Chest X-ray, PA view. Patient: 72 years old, sex M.
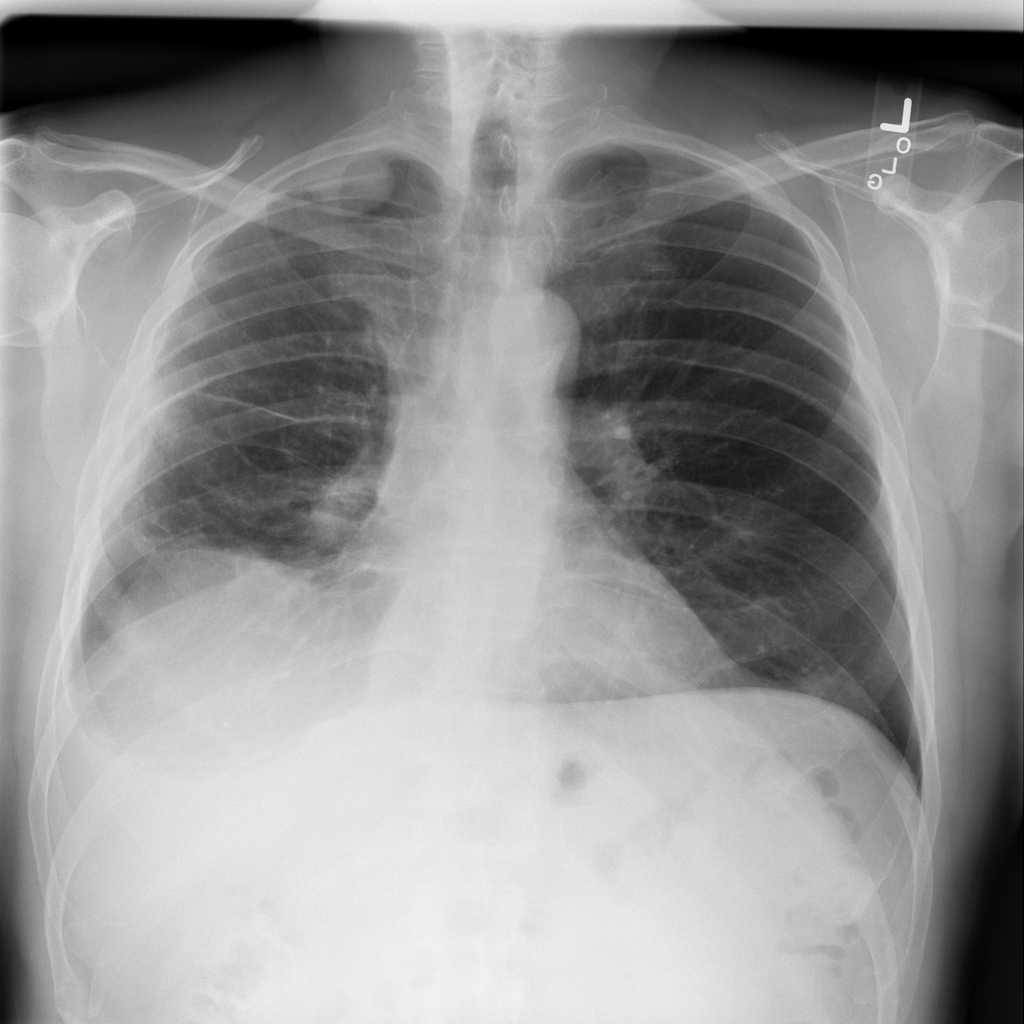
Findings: Mass, Pleural_Thickening